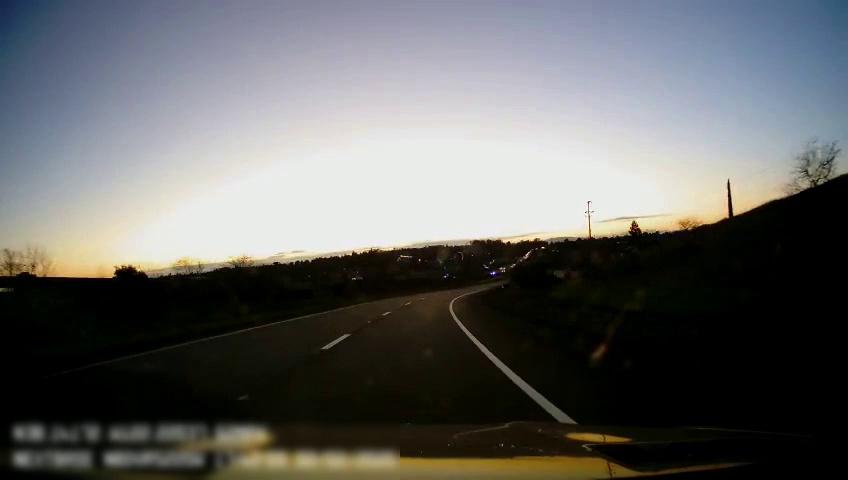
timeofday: Dusk/Dawn/Twilight
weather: Sunny
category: Drivable Space
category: Lanes | Alternate Lane
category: Lanes | Alternate Lane
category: Lanes | Alternate Lane